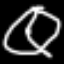
Label: clock